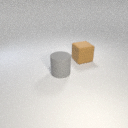
large brown rubber cube behind large gray rubber cylinder